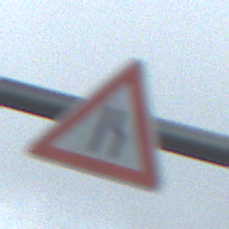
Verkehrszeichen: EinseitigVerengteFahrbahnRechts
Umgebung: Outdoor, Suburban
Tageszeit: Midday
Wetter: Overcast
Licht: Natural
Jahreszeit: NotSpecified
Kontrast: LowContrast